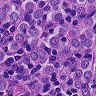
Metastatic tissue present: yes